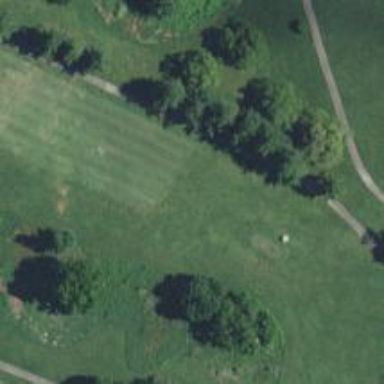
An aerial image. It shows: Grass area designated as golf tee.